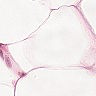
Metastatic tissue present: no